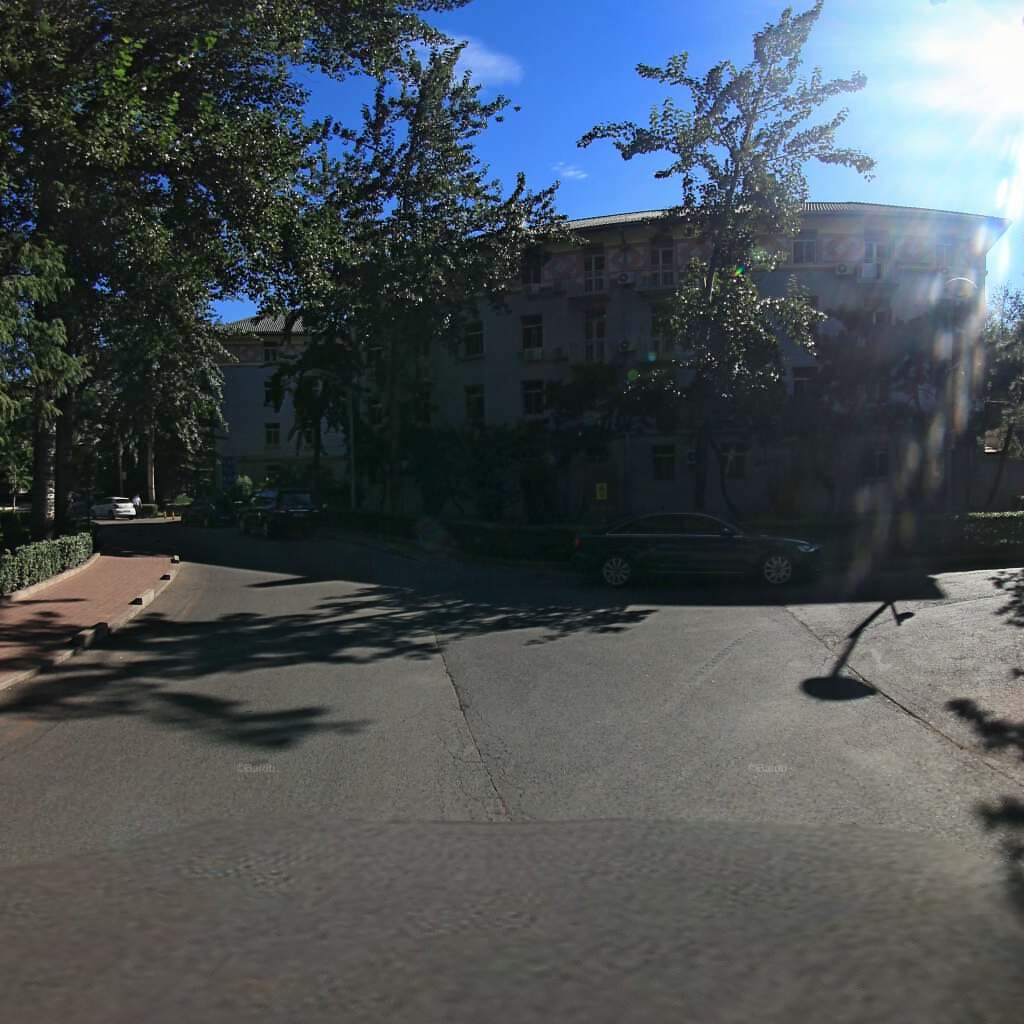
Region: Haidian
Road damage annotations: longitudinal crack, alligator crack, longitudinal crack, longitudinal crack, transverse crack